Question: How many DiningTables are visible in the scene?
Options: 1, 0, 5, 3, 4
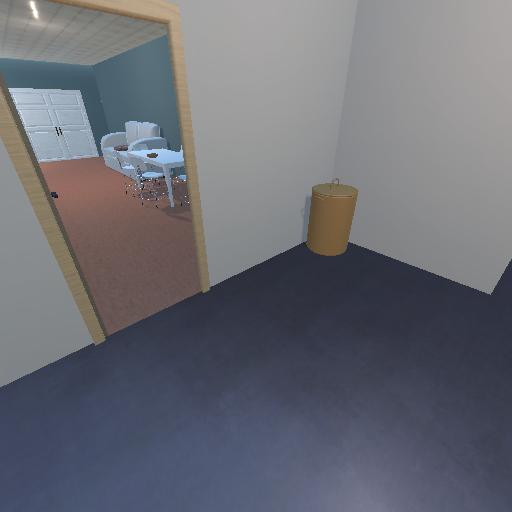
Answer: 1